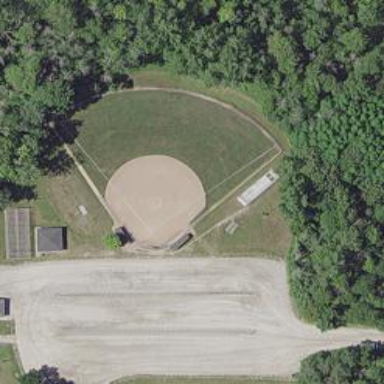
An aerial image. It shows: Baseball pitch for leisure land activities.